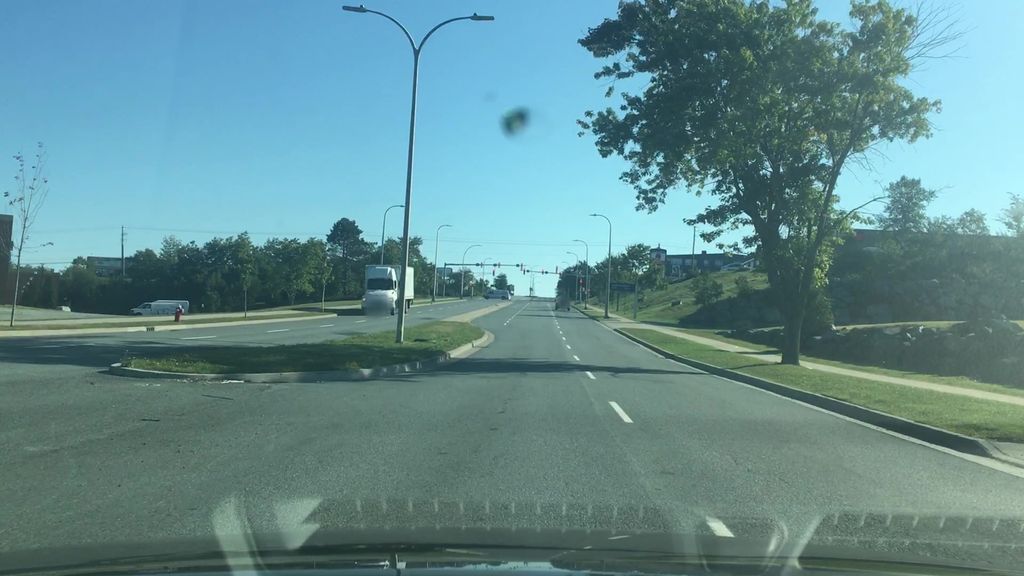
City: halifax